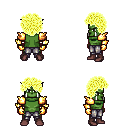
a pixel art fantasy rpg character, male body template, orc, green skin, gold arm armor, metal pants, gold curly afro hairstyle, gold gloves, maroon shoes, four views (front, back, left, right), 2x2 character sprite sheet, small pixel art, hard edges, no anti-aliasing